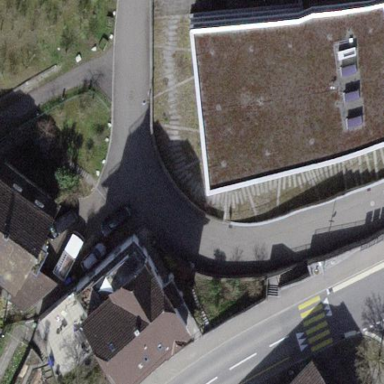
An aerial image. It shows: School building with flat roof. It is kindergarten.